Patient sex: M
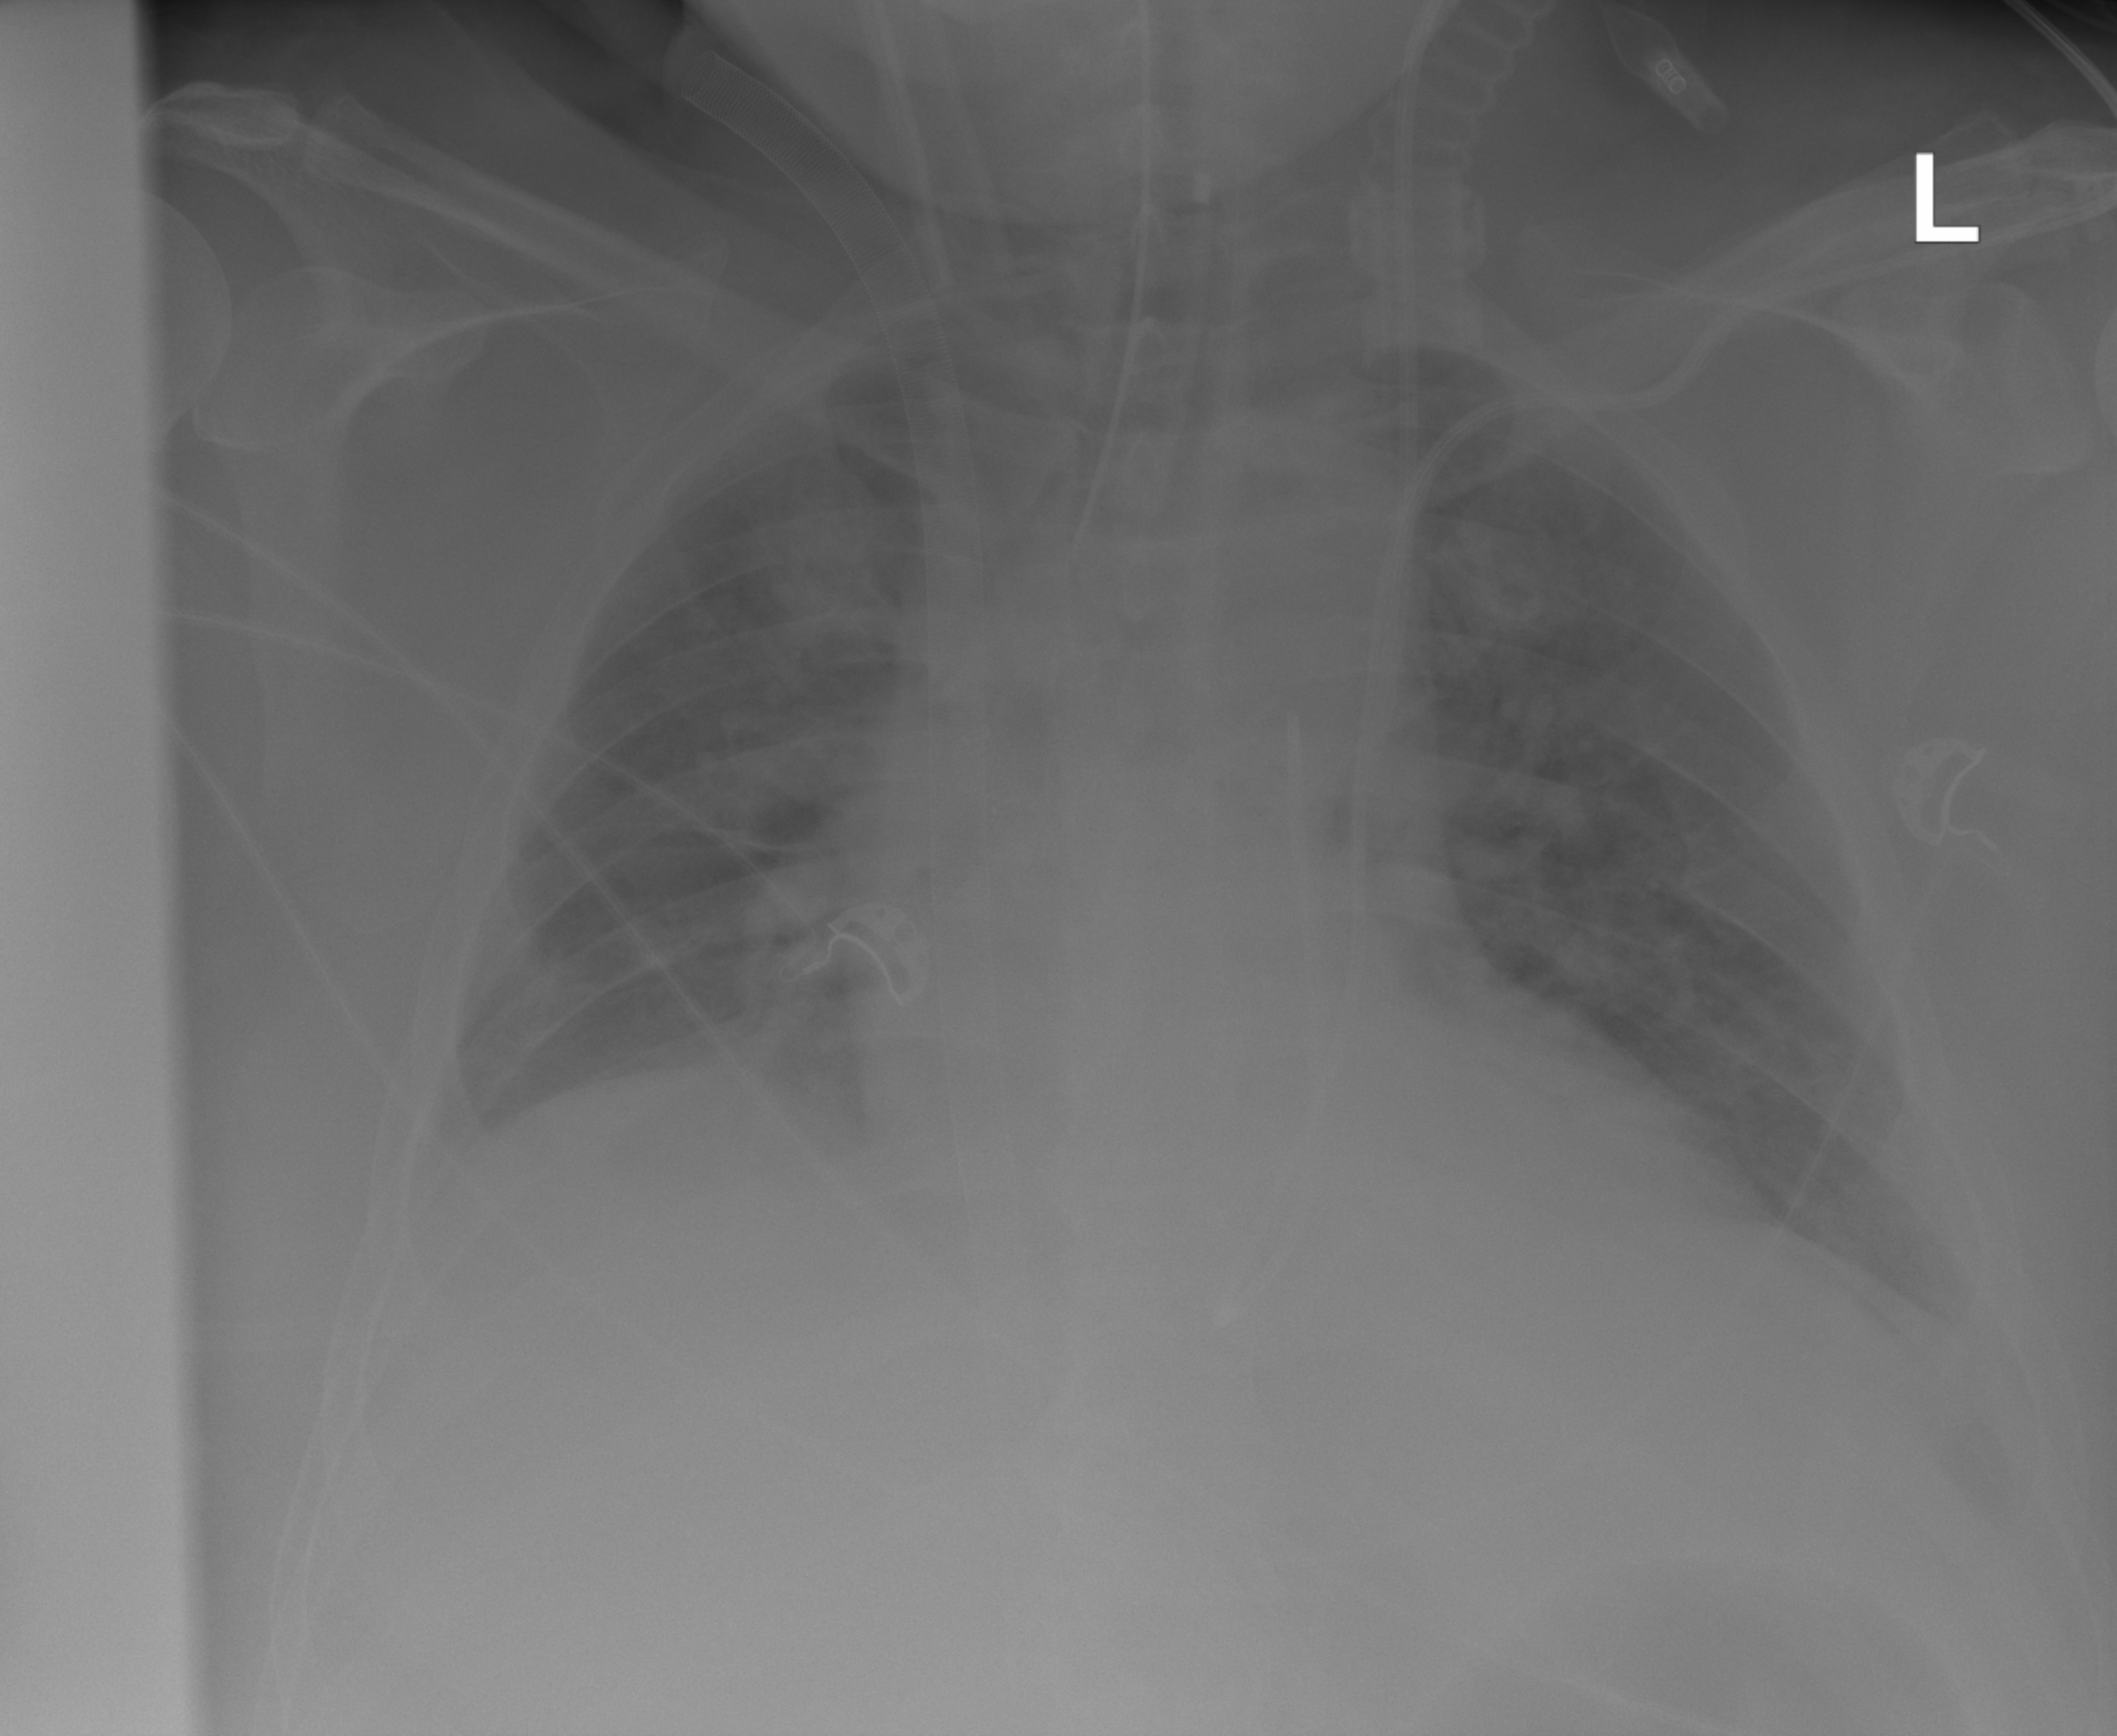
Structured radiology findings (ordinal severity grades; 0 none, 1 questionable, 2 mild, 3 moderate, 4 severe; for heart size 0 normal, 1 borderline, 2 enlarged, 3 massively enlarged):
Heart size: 0
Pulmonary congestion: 0
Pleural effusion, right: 0
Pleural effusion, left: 0
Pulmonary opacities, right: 2
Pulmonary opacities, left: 0
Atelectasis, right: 0
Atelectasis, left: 0